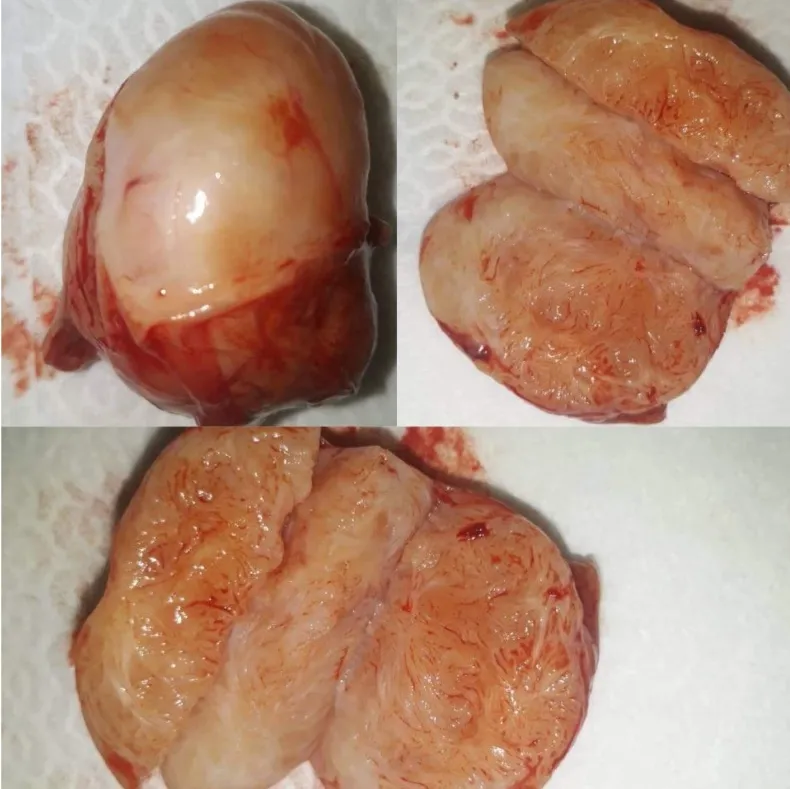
Intraoperative aspect of the specimen after mass excision. A well limited mass measuring 4 cms.
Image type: medical_photograph (other_medical_photograph)